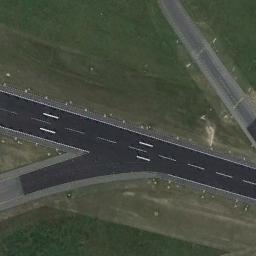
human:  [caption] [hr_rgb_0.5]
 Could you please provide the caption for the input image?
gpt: The runway connects other two roads .

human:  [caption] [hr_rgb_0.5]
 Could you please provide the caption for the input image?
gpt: There are green lawns next to the two connected runways, And there are white short and thick signs on the runway .

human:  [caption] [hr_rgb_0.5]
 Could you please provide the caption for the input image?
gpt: The runway is on the bare land next to the grass .

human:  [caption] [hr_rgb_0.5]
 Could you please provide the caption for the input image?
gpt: The grass is beside the runway .

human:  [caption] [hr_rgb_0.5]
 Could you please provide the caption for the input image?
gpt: There are green lawns beside the runway .